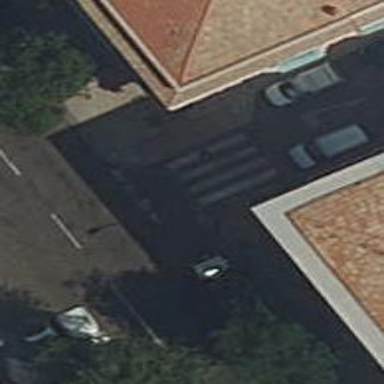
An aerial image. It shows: Uncontrolled zebra crossing on the road.